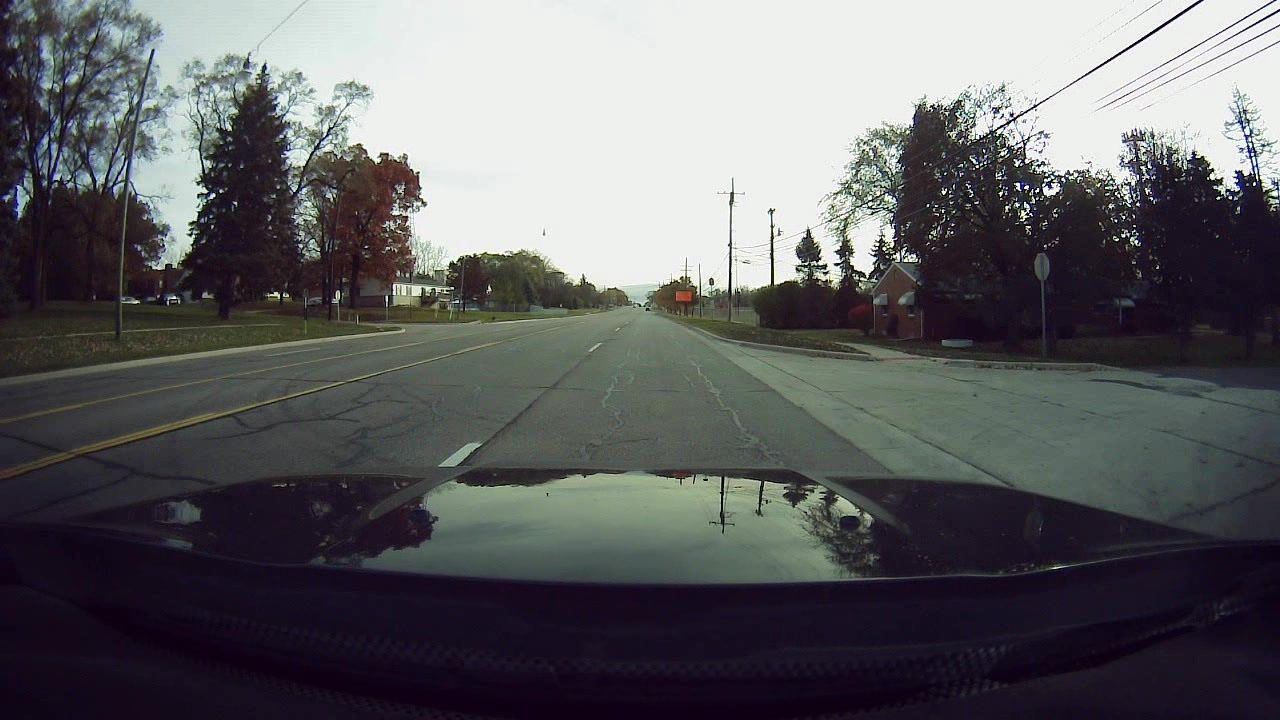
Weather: clear
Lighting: day
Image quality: good
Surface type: driving surface
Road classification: secondary
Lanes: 5
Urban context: suburban or peri-urban
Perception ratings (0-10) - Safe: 3.12, Lively: 6.95, Beautiful: 1.87, Boring: 8.1, Depressing: 3.31, Wealthy: 1.19